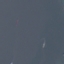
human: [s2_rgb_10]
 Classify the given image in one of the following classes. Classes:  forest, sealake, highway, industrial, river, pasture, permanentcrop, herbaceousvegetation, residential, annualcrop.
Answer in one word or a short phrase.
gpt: SeaLake